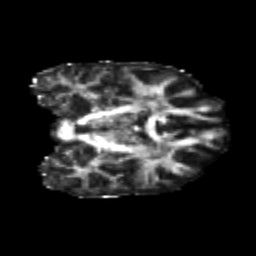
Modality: FA
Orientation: coronal
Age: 25
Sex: female
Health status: healthy
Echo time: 0.074 s